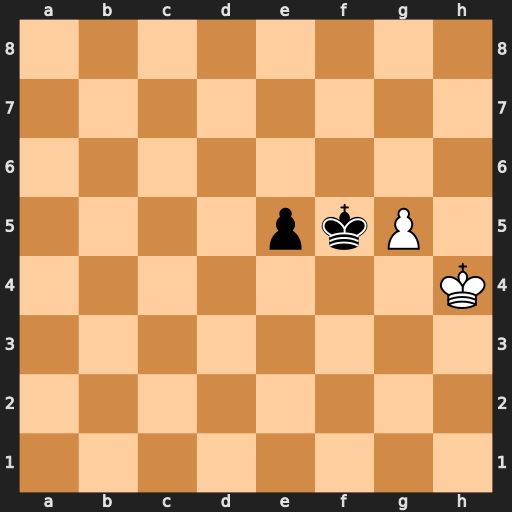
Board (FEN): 8/8/8/4pkP1/7K/8/8/8
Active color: w
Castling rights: -
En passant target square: -
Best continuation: Kh5 e4 g6 Ke6 Kh6 e3 g7 Kf7 Kh7 e2 g8=Q+